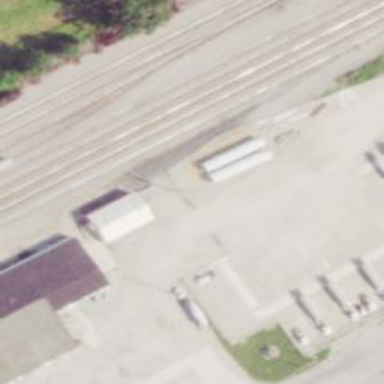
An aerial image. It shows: Railway spur service.